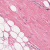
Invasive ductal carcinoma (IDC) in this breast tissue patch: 0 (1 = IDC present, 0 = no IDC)